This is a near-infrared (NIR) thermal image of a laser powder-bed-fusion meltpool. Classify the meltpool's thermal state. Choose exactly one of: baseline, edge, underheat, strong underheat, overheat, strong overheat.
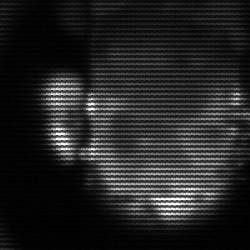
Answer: baseline